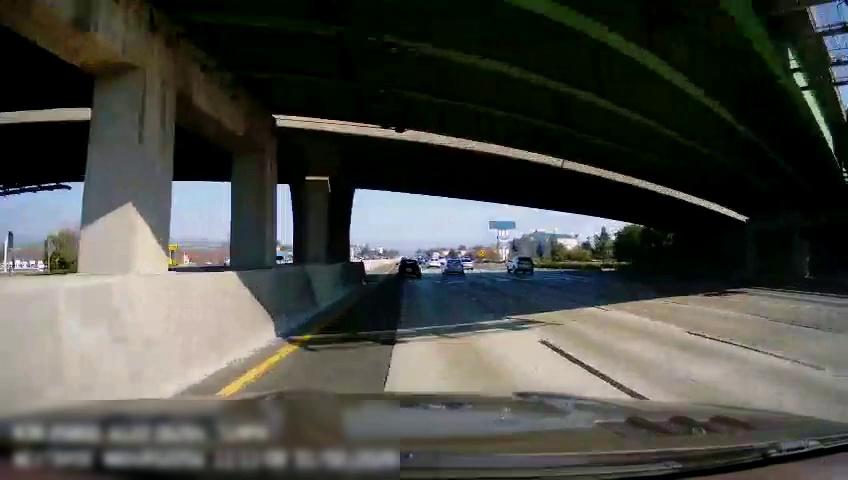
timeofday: Day
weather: Sunny
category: Drivable Space
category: Vehicles | Car
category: Vehicles | SUV
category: Vehicles | Car
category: Vehicles | SUV
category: Vehicles | Car
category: Lanes | Alternate Lane
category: Lanes | Current Lane